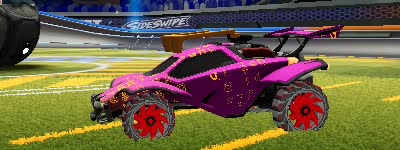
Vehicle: octane